【题型】选择题　【知识点】解析几何　【难度】medium
已知在$\triangle ABC$中，其中$B(1,4)$，$C(6,3)$，$\angle BAC$的平分线所在的直线方程为$x-y+1=0$，则$\triangle ABC$的面积为（ ）

\vspace{0.2cm}
\noindent A．$5\sqrt{2}$ \qquad B．$10\sqrt{2}$ \qquad C．$8$ \qquad D．$2\sqrt{10}$

\vspace{0.2cm}
【解答】

\noindent \textbf{【答案】} C

\vspace{0.2cm}
\noindent \textbf{【分析】} 首先求得直线$x-y+1=0$与直线$BC$的交点$D$的坐标，利用$D$到直线$AB,AC$的距离相等列方程，解方程求得$A$点的坐标.利用$A$到直线$BC$的距离以及$BC$的长，求得三角形$ABC$的面积.

\vspace{0.2cm}
\noindent \textbf{【解析】} 直线$BC$的方程为$y-4=-\dfrac{1}{5}(x-1)$，即$x+5y-21=0$.
由$\begin{cases} x+5y-21=0 \\ x-y+1=0 \end{cases}$解得$D\left(\dfrac{8}{3},\dfrac{11}{3}\right)$.
设$A(a,a+1),a\neq\dfrac{8}{3}$，直线$AB,AC$的方程分别为$y-4=\dfrac{a-3}{a-1}(x-1),y-3=\dfrac{a-2}{a-6}(x-6)$，即
$(a-3)x-(a-1)y+3a-1=0$，$(a-2)x-(a-6)y-3a-6=0$.根据角平分线的性质可知，$D$到直线$AB,AC$的距离相等，所以
$\dfrac{\left|(a-3)\times\dfrac{8}{3}-(a-1)\times\dfrac{11}{3}+3a-1\right|}{\sqrt{(a-3)^2+(a-1)^2}}=\dfrac{\left|(a-2)\times\dfrac{8}{3}-(a-6)\times\dfrac{11}{3}-3a-6\right|}{\sqrt{(a-2)^2+(a-6)^2}}$，
$\dfrac{\left|2a-\dfrac{16}{3}\right|}{\sqrt{2a^2-8a+10}}=\dfrac{2\cdot\left|2a-\dfrac{16}{3}\right|}{\sqrt{2a^2-16a+40}}$，由于$a\neq\dfrac{8}{3}$，所以上式可化为$2\cdot\sqrt{2a^2-8a+10}=\sqrt{2a^2-16a+40}$，两边平方并化简得
$a^2-\dfrac{8}{3}a=0$，解得$a=0$（$a\neq\dfrac{8}{3}$），所以$A(0,1)$.
所以$A(0,1)$到直线$BC$的距离为$\dfrac{|5-21|}{\sqrt{1^2+5^2}}=\dfrac{16}{\sqrt{26}}$，而$|BC|=\sqrt{(6-1)^2+(3-4)^2}=\sqrt{26}$，所以
$S_{\triangle ABC}=\dfrac{1}{2}\times\sqrt{26}\times\dfrac{16}{\sqrt{26}}=8$.
故选：C

\vspace{0.2cm}
\noindent \textbf{【点睛】} 本小题主要考查直线方程的求法，考查直线与直线交点坐标，考查点到直线距离公式、两点间的距离公式，考查角平分线的性质，考查数形结合的数学思想方法，属于中档题.

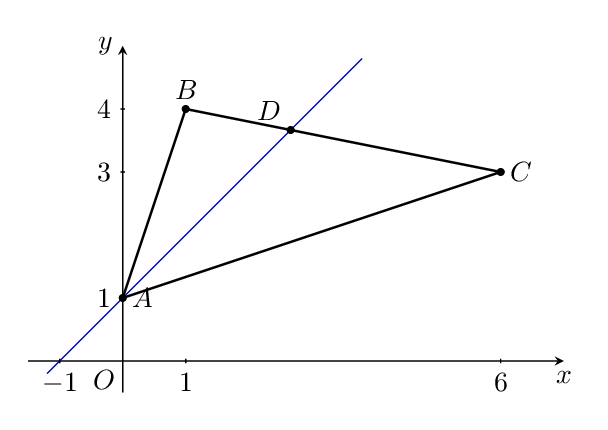